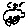
Label: car